Question: I tried it so:
'''
<?php
echo $this->formRow($form->get('weekday'), Zend\Form\View\Helper\FormRow::LABEL_PREPEND);
?>
'''
But the labels are still staying behind the checkboxes.

How should I set the label position correctly?
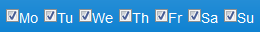
Answer: Is weekday a multi-checkbox? If so, use the render method instead of and the label will be positioned where you want.
I've been debugging the process and that's an strange behaviour. When the class is invoked, the label's position is initialized as you expect ().
Later, the class is called but it doesn't inherit the position from , and uses its default value, which is the one you don't want, .
Check the method on both classes and you'll see.